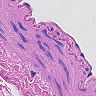
Metastatic tissue present: no